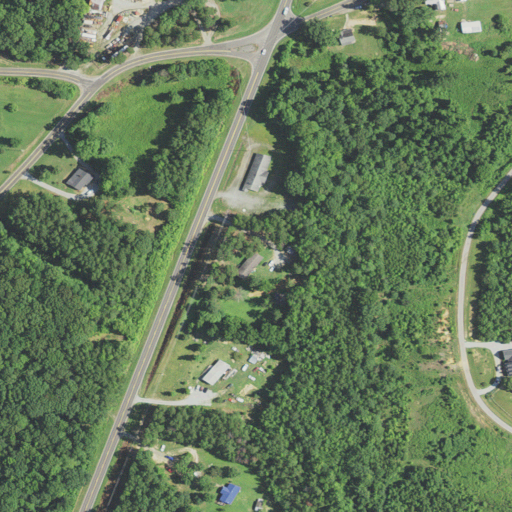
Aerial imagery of mountain in North Carolina named Bethel Hill containing deciduous forest, open development, evergreen forest, mixed forest, pasture, low intensity development, medium intensity development, grassland, and shrub